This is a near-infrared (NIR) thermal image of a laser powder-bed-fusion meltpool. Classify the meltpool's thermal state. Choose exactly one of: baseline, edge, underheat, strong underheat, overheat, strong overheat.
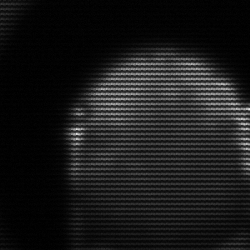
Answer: edge